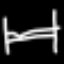
Label: bed